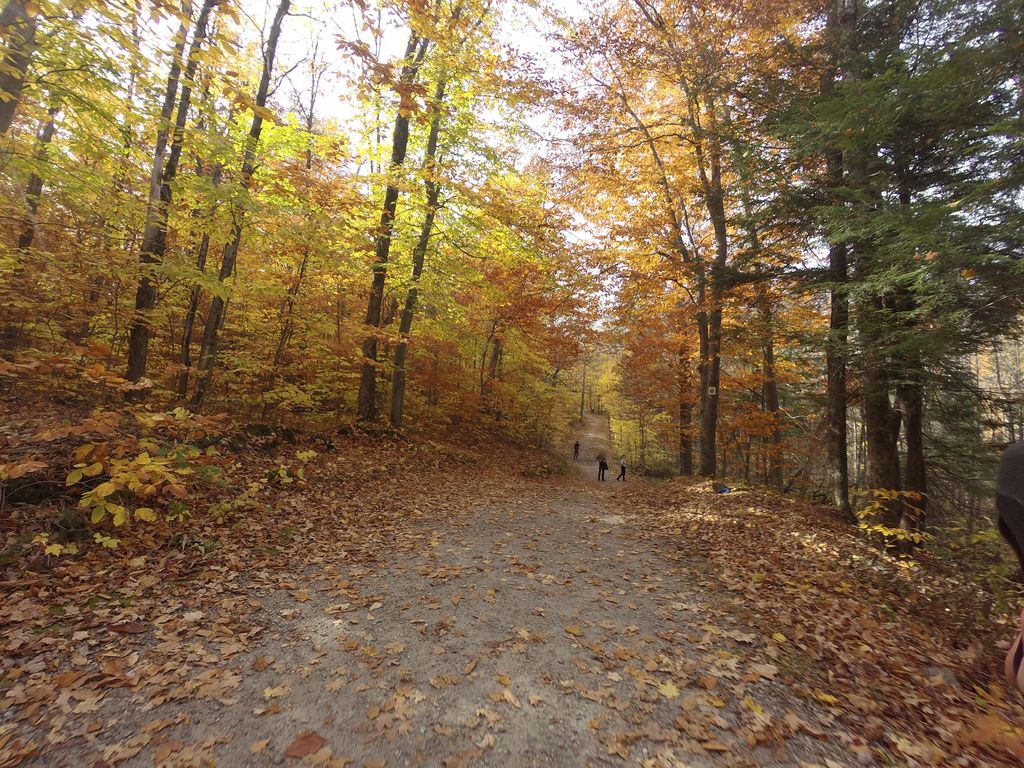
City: ottawa-gatineau